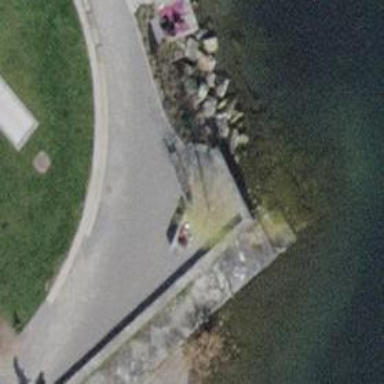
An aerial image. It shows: Bench.